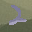
Label: 2